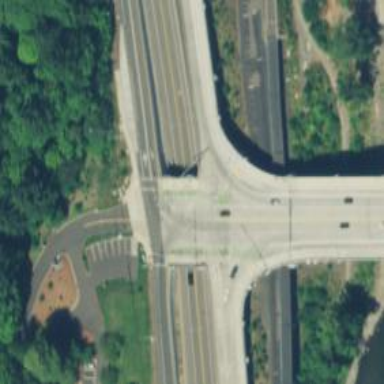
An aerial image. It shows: Primary link highway bridge with asphalt surface.